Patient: sex M, age 60
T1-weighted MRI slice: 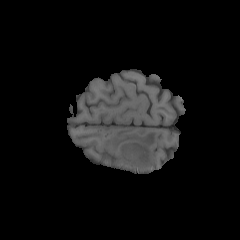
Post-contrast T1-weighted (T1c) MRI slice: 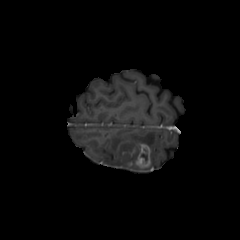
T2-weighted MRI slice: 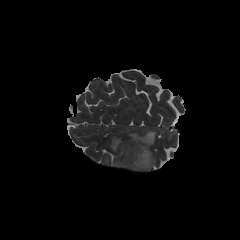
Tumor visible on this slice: yes
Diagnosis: Glioblastoma, IDH-wildtype
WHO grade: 4